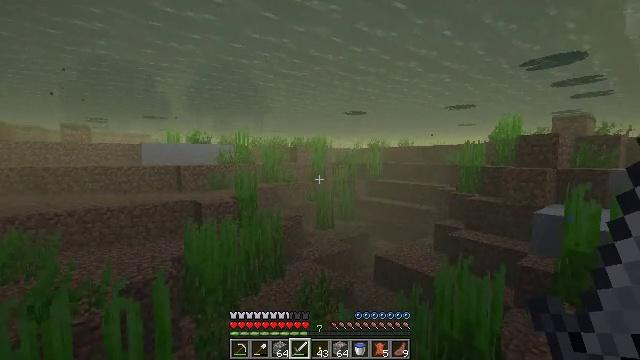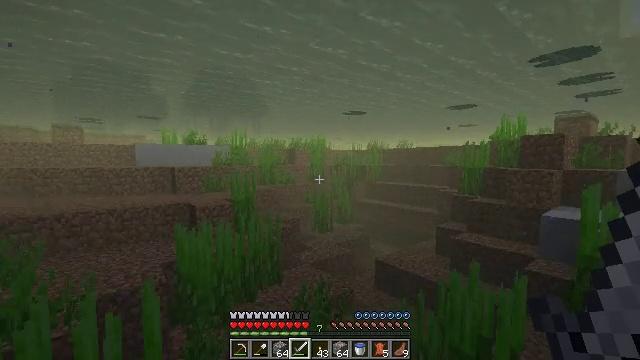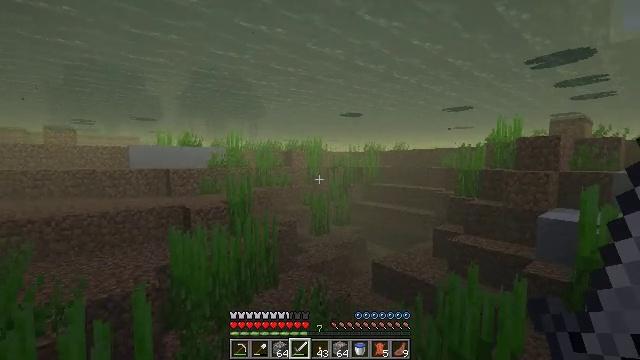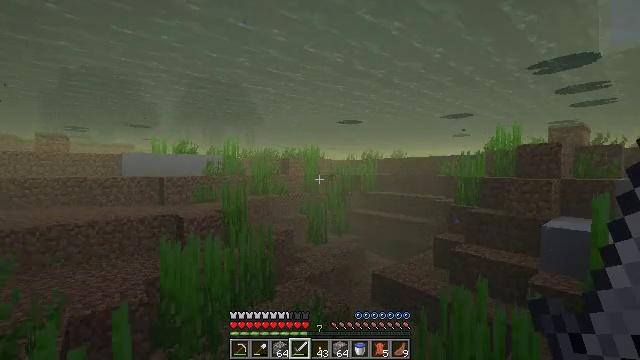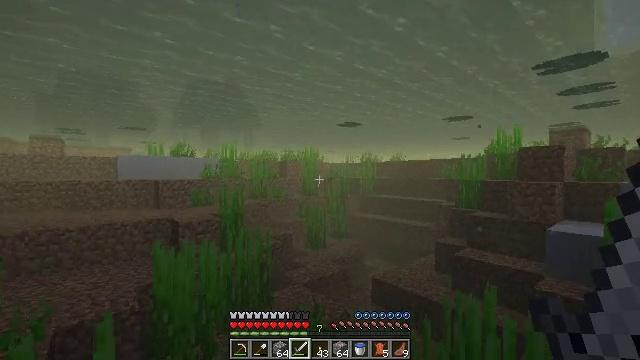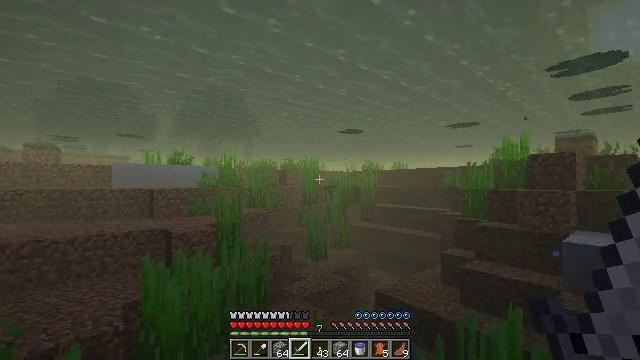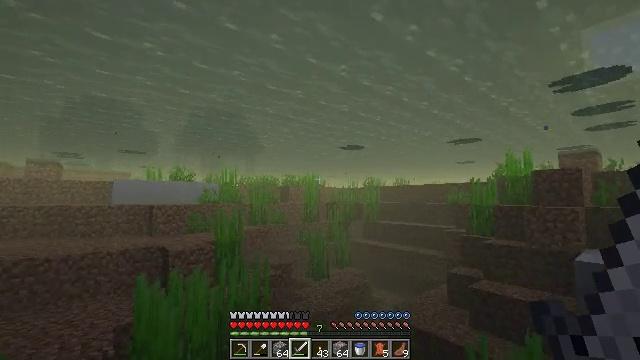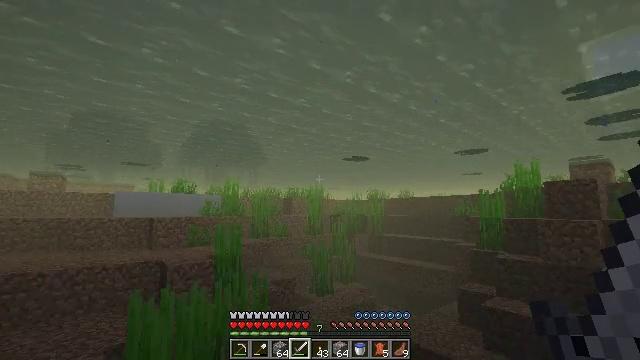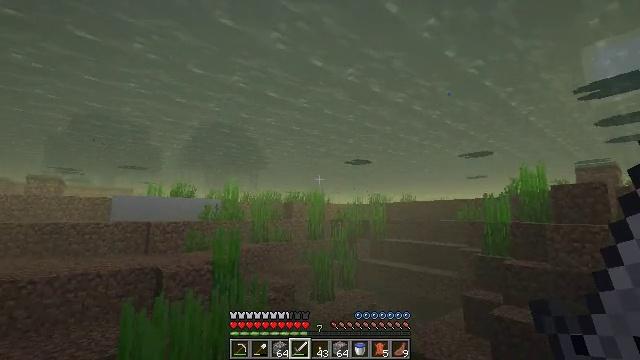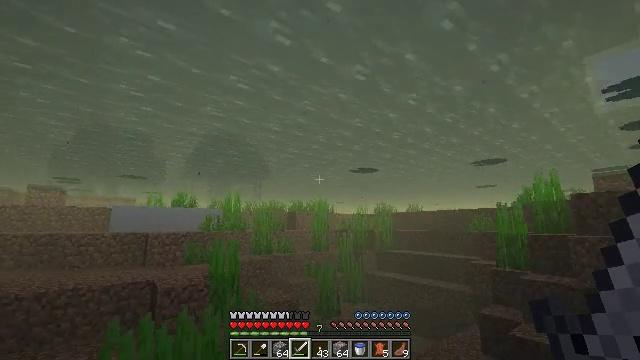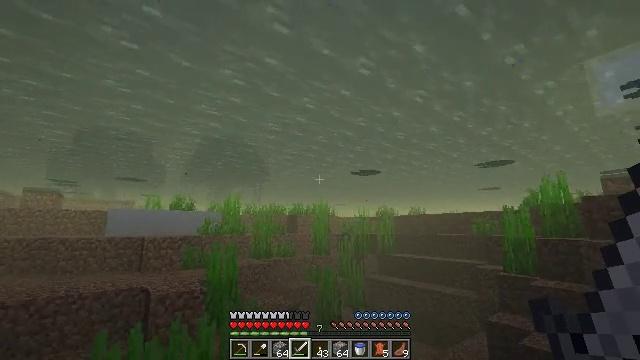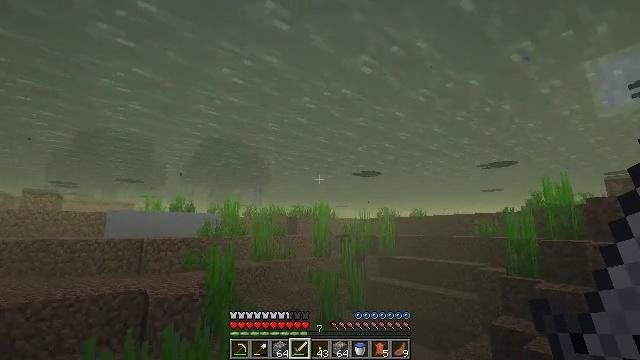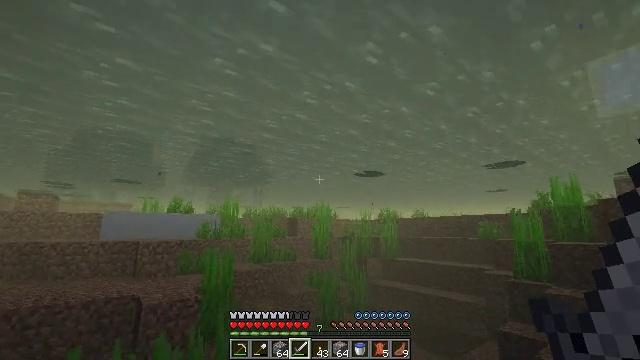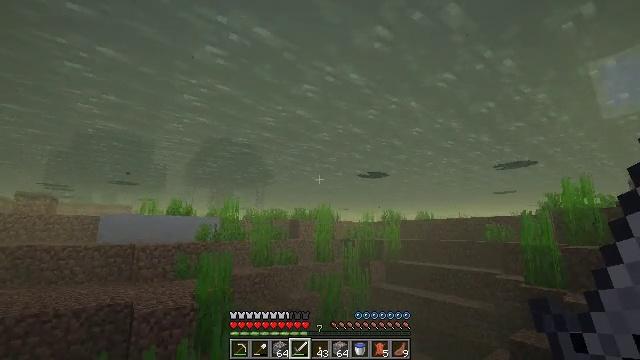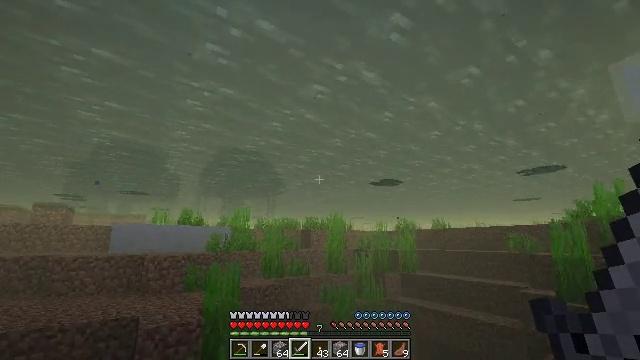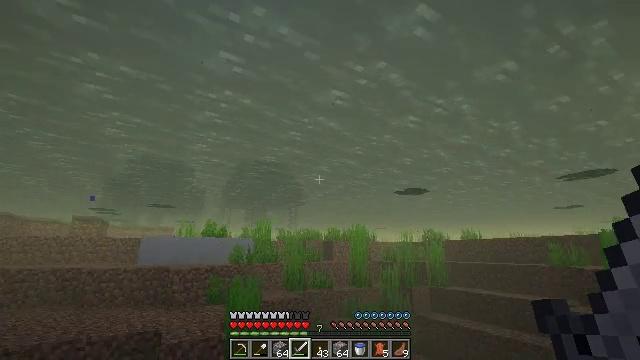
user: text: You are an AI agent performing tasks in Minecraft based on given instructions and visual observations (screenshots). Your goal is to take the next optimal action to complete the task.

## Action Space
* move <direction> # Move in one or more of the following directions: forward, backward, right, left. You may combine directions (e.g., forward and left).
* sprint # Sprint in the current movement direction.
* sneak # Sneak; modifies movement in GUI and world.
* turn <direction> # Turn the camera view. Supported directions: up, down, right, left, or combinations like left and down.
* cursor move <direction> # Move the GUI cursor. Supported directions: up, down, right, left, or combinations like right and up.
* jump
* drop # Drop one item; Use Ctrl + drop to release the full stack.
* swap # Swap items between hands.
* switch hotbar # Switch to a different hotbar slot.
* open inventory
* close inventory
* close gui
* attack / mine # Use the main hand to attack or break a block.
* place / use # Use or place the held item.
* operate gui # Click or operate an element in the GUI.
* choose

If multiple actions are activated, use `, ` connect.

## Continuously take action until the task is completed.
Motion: motion action
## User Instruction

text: Break the tall seagrass.
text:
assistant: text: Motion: move forward, sprint
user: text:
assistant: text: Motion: move forward, sprint
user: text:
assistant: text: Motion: move forward, sprint, turn up
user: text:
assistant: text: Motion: move forward, sprint
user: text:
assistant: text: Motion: move forward, sprint, turn up
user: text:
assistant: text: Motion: move forward, sprint, turn up
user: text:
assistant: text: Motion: move forward, sprint, turn up
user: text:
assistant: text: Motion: move forward, sprint
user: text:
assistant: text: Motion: move forward, sprint, turn up
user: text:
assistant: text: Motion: move forward, sprint
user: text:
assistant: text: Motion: move forward, sprint
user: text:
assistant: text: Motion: move forward, sprint
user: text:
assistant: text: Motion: move forward, sprint
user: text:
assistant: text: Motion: move forward, sprint, turn left and up
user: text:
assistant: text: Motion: move forward, sprint, turn left and up
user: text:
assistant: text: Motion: move forward, sprint, turn left and up
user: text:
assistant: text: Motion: move forward, sprint, turn left
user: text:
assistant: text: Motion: move forward, sprint, turn left
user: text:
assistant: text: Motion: move forward, sprint
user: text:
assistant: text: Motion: move forward, sprint, turn left
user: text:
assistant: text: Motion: move forward, sprint, turn left and down
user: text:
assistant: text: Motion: move forward, sprint, turn left and down
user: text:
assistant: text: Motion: move forward, sprint
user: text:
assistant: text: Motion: move forward, sprint
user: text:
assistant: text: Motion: move forward, sprint
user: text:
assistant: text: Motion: move forward, sprint
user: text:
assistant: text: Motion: move forward, sprint
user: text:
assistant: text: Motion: move forward, sprint
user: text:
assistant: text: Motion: move forward, sprint, turn right and down
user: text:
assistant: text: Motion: move forward, sprint, turn down